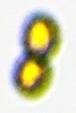
Label: Margalefidinium